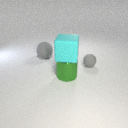
small gray rubber sphere to the right of large green metal cylinder